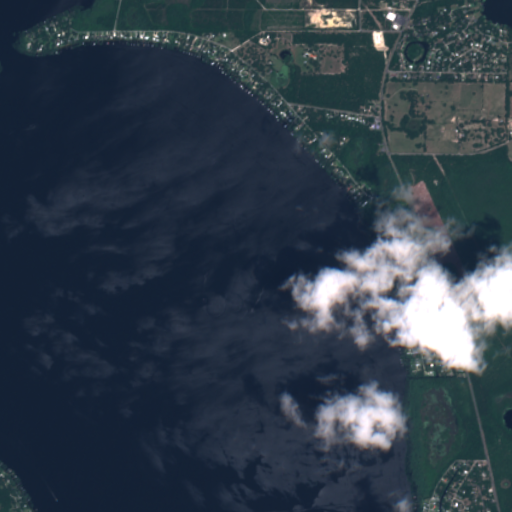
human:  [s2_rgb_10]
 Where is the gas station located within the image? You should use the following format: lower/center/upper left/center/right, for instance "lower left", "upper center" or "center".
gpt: The gas station is located in the upper right of the image.
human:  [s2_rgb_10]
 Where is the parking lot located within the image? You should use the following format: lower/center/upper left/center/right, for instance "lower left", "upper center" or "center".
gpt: The parking lot is located in the upper right of the image.
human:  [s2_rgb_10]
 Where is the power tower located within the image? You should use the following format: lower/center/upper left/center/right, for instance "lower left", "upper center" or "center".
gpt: The power tower is located in the upper right of the image.
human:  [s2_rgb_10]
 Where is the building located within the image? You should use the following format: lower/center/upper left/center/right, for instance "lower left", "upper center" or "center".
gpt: The building is located in the upper right of the image.
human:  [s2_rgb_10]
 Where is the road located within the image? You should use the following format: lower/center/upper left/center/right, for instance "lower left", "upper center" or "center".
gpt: There is no road in the image.